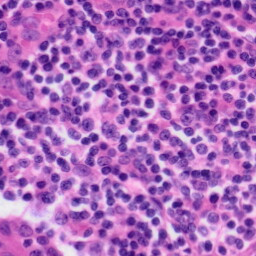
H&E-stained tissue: Tonsil